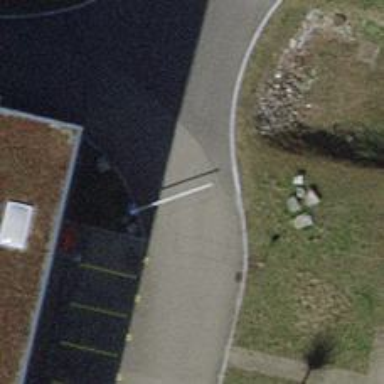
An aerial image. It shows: Lift gate barrier.